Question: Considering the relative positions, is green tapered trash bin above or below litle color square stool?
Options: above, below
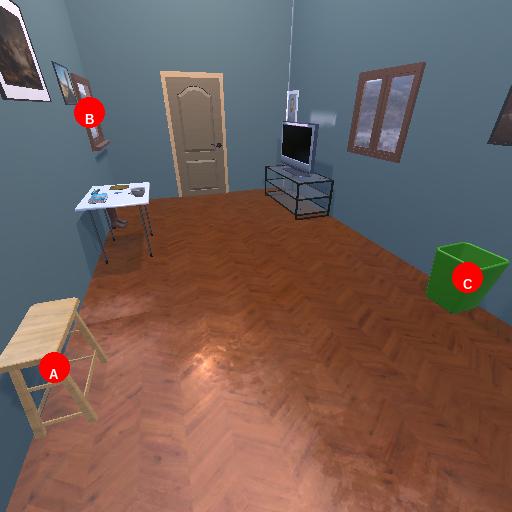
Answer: above